Interaction volume radius: 10 \u00c5
Interaction volume height: 15 \u00c5
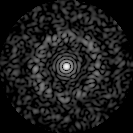
Disorder parameter: 0.8445